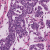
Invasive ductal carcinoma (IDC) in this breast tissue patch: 1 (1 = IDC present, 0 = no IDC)